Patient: sex F, age 31
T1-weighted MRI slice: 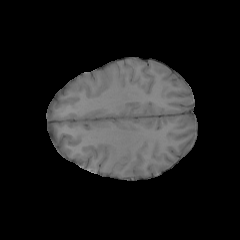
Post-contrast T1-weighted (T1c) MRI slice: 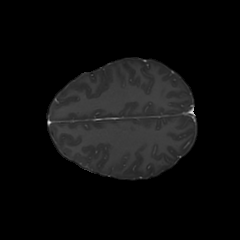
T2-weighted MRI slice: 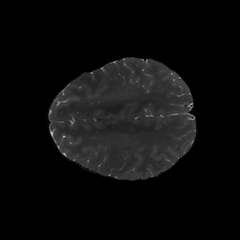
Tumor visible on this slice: no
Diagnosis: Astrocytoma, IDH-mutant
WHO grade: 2